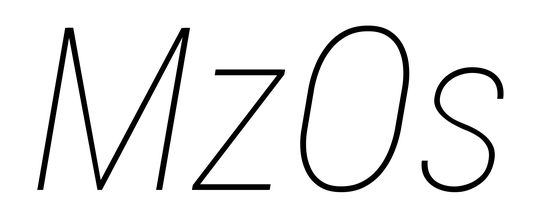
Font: Roboto-Italic_Condensed_Thin_Italic